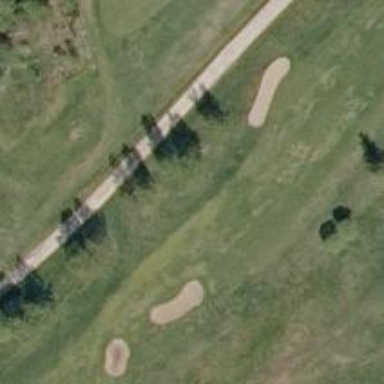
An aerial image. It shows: View of golf hole.